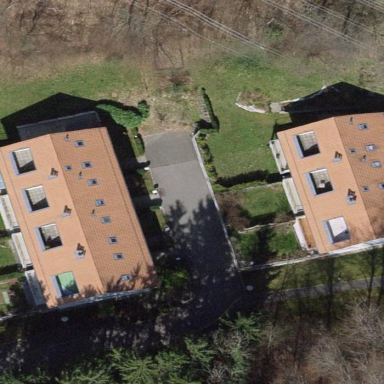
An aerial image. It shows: Image showing building with apartments.